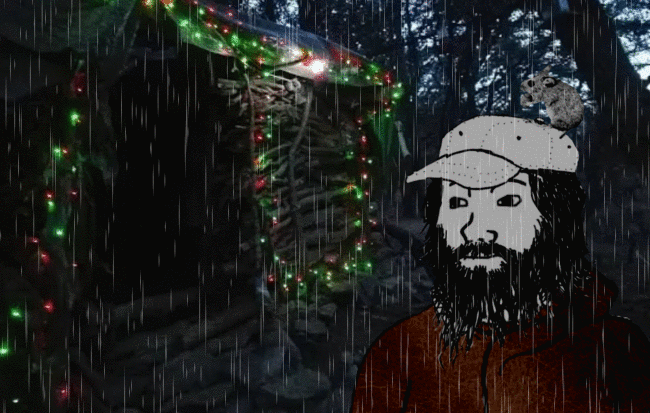
Label: 5_Wojak_with_Background